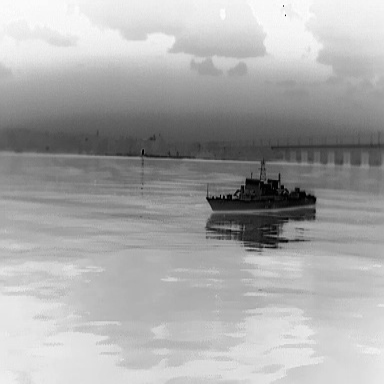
There is a warship in the infrared image.